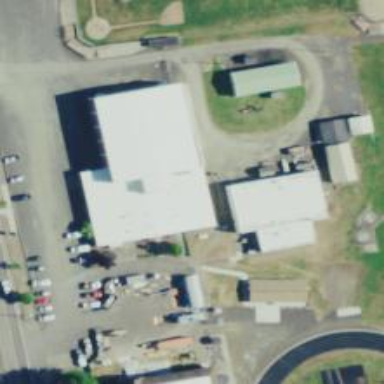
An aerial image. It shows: School building.